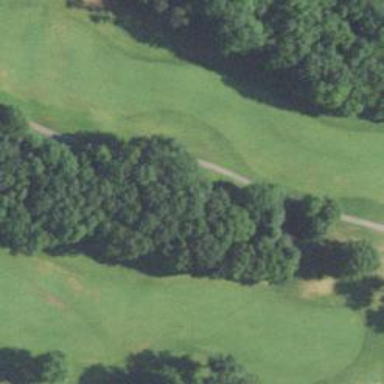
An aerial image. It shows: Path for both roads and golfers.